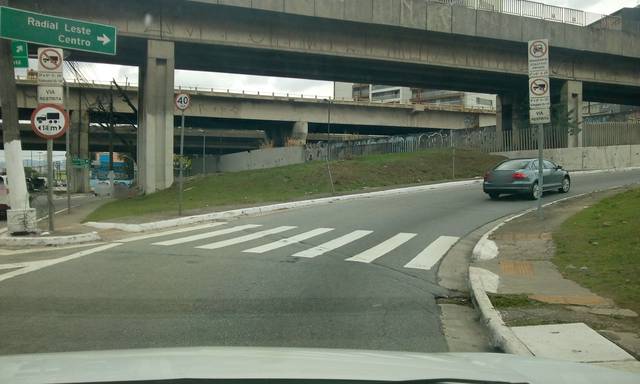
Region: Brazil
Coordinates: -23.542, -46.58